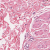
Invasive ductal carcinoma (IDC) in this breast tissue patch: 0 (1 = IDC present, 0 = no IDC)